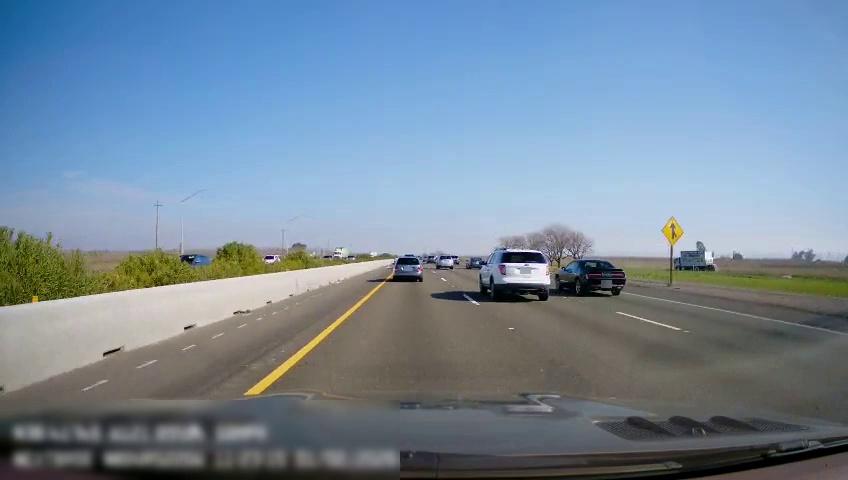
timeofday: Day
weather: Sunny
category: Drivable Space
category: Vehicles | Car
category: Vehicles | SUV
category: Vehicles | Car
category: Vehicles | Car
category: Vehicles | Truck
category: Vehicles | Van
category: Vehicles | SUV
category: Vehicles | SUV
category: Vehicles | SUV
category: Lanes | Current Lane
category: Lanes | Current Lane
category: Lanes | Alternate Lane
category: Lanes | Alternate Lane
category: Traffic | Signs